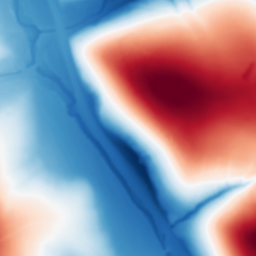
Category: multiscale
Decomposition family: dog
Decomposition parameters: sigma_low: 1
sigma_high: 100
Upsampling method: sinc_blackman
Upsampling parameters: scale: 4
kernel_size: 16
Upsampling scale: 4